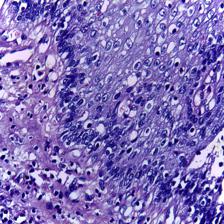
Diagnosis: Normal